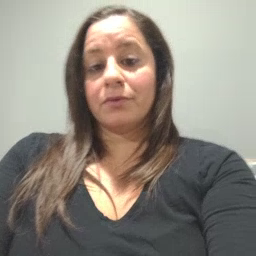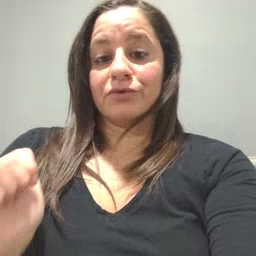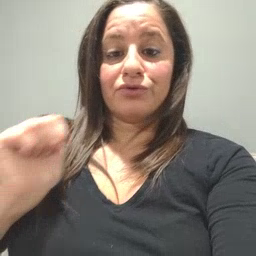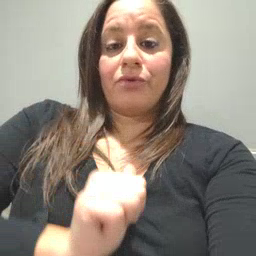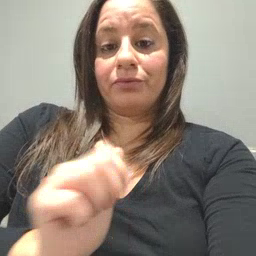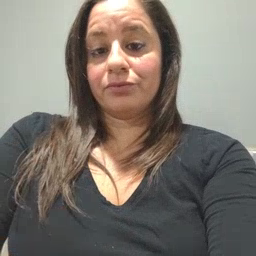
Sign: jacket